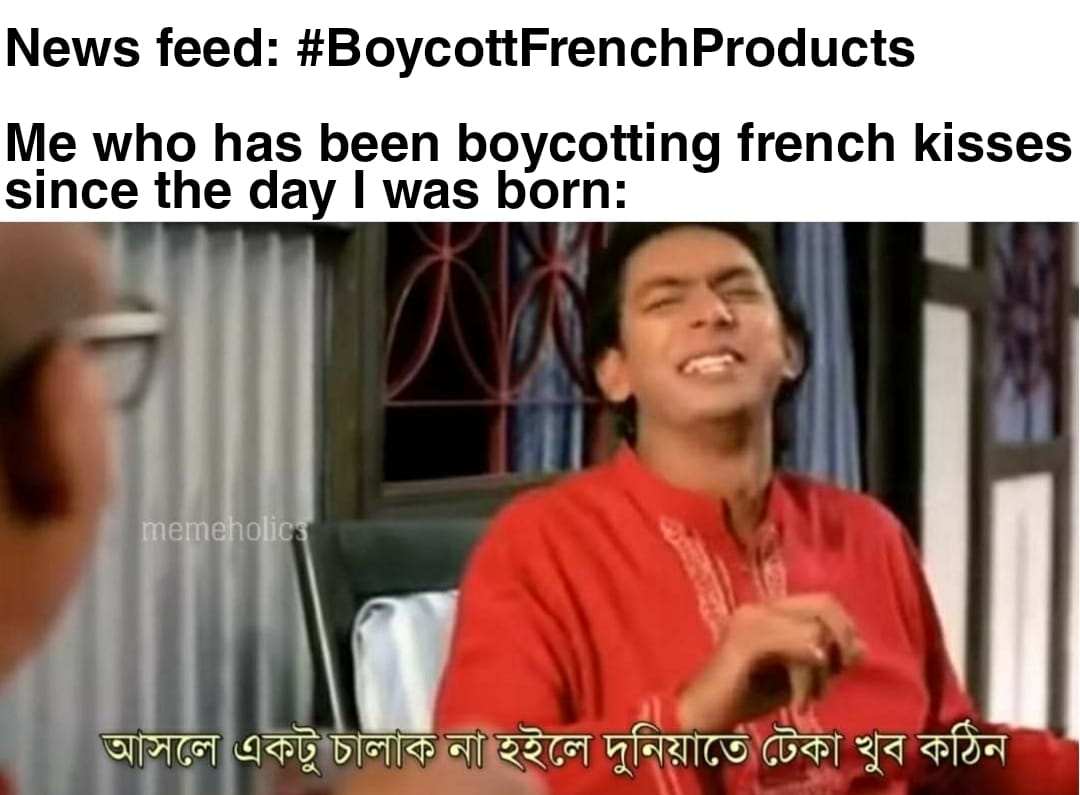
Caption: News feed: # BoycottFrenchProducts    Me who has been boycotting french kisses since the day I was born:    আসলে একটু চালাক না হইলে দুনিয়াতে টেকা খুব কঠিন
Label: non-hate